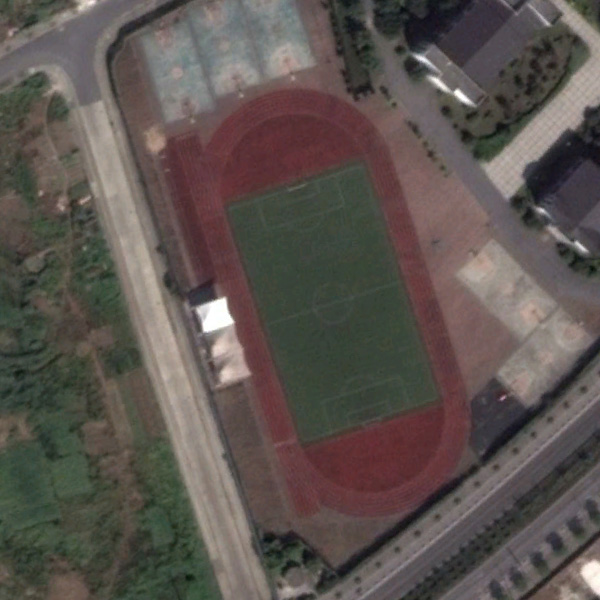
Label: Playground